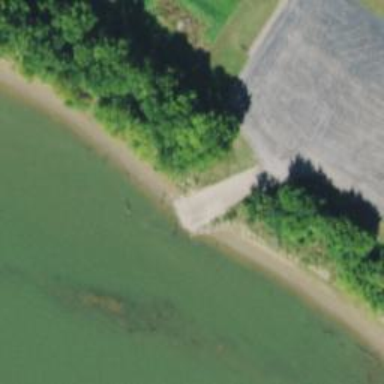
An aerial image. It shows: Slipway on leisure land.